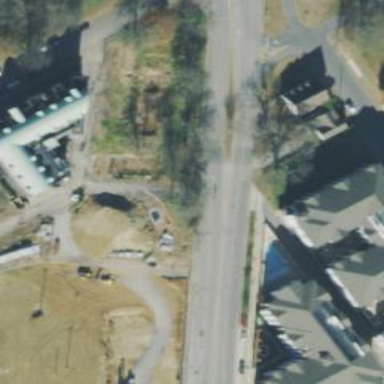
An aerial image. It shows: Secondary road.